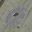
Label: 0